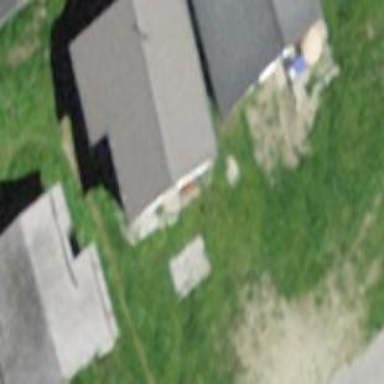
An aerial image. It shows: Part of building.